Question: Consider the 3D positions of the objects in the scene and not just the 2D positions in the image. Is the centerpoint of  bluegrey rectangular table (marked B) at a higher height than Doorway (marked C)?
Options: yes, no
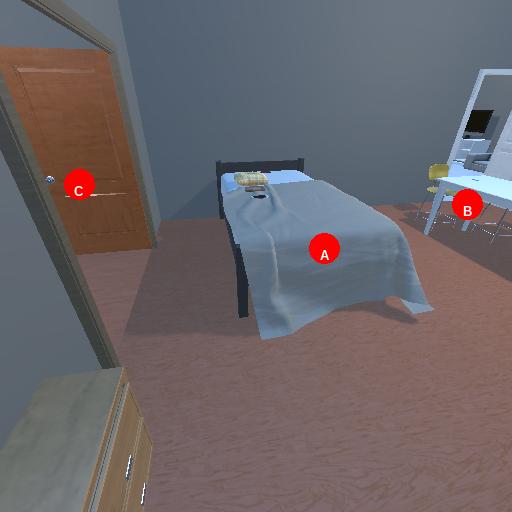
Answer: yes